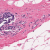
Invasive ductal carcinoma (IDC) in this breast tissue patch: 0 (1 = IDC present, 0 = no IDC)